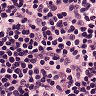
Metastatic tissue present: no